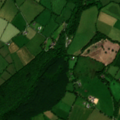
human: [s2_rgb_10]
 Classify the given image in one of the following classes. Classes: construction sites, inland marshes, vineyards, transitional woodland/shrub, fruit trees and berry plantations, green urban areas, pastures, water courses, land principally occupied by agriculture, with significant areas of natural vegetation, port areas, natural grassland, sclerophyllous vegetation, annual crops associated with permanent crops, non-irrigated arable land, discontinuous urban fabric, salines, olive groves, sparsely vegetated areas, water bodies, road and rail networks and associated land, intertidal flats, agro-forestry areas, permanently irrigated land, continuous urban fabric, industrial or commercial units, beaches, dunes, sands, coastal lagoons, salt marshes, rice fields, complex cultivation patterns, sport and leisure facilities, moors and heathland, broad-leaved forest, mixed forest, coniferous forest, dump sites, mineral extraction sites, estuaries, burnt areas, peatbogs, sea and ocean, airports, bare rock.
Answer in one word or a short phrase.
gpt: pastures, mixed forest